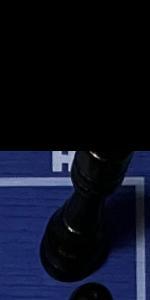
Label: Rook_Black